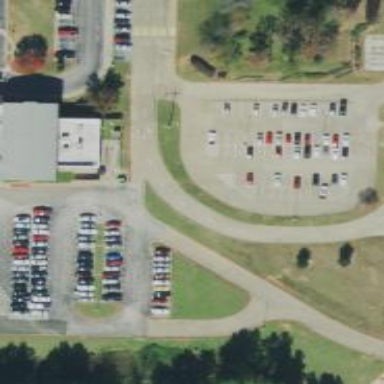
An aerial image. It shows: Parking area with concrete surface.